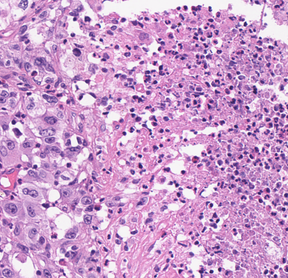
Tumor epithelial tissue: yes
Tumor-associated stroma tissue: yes
Normal tissue: no